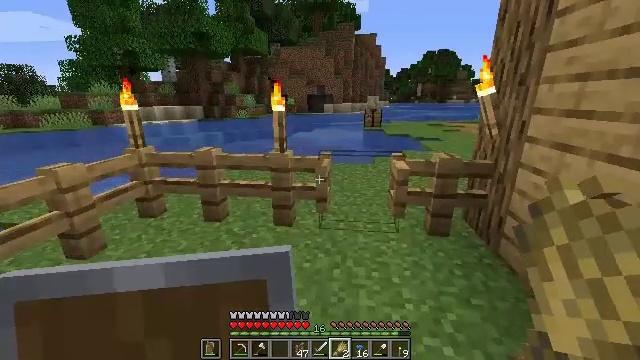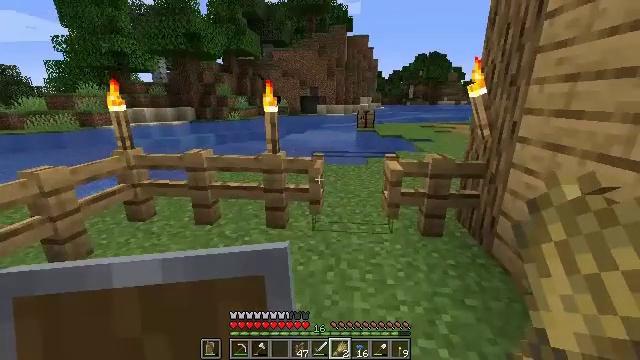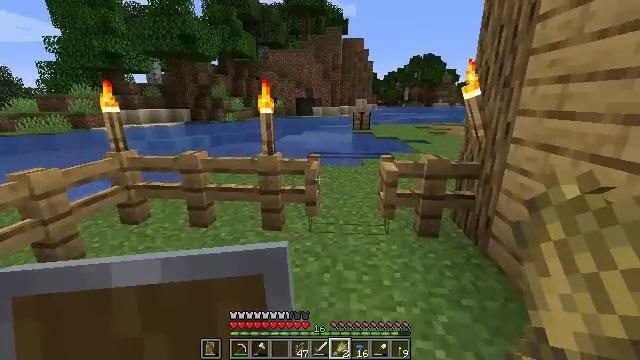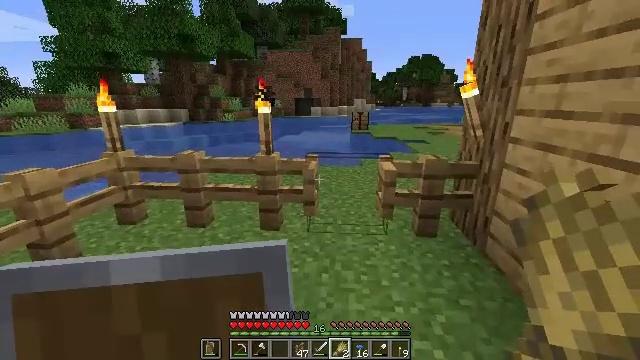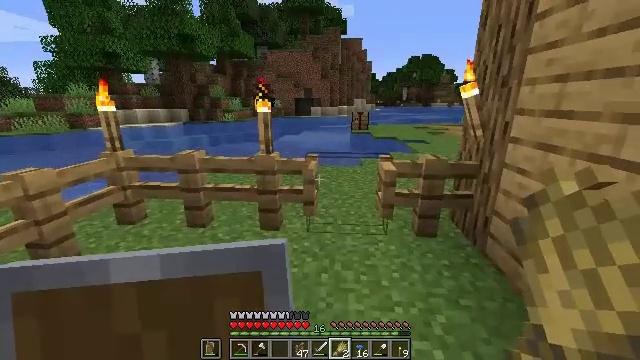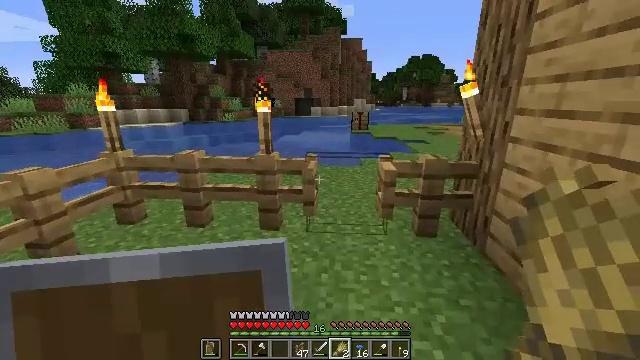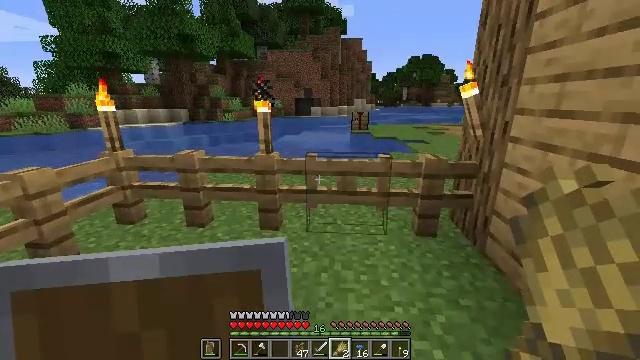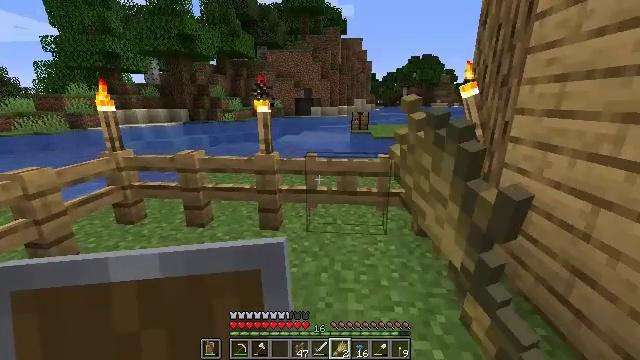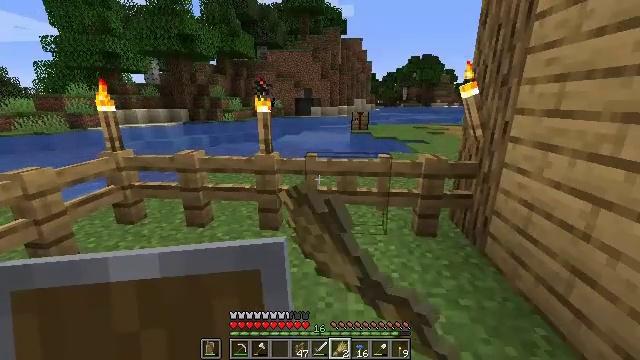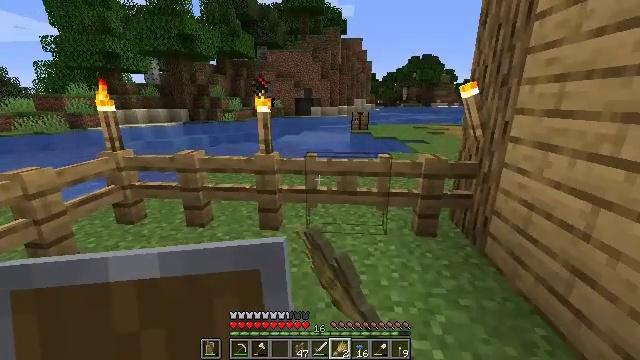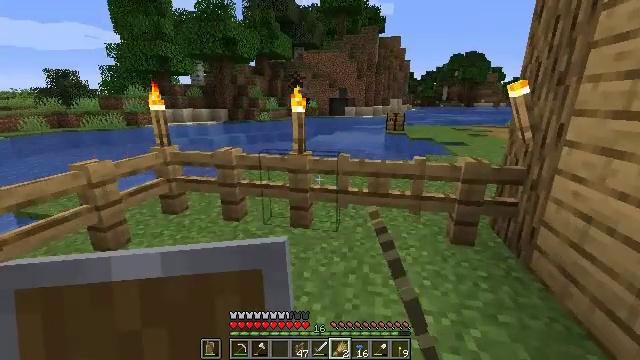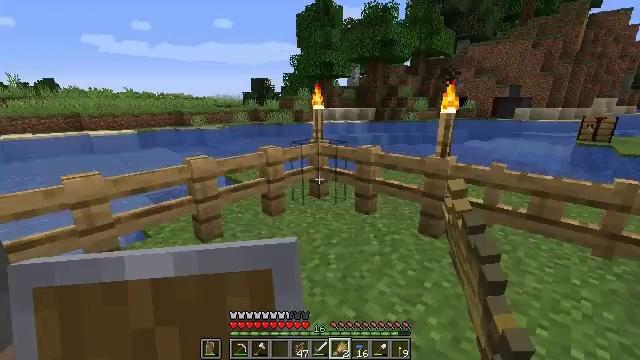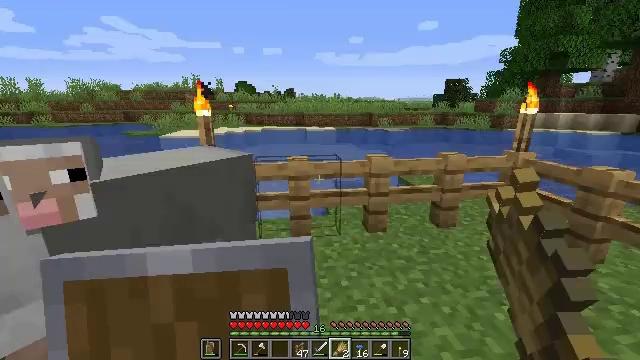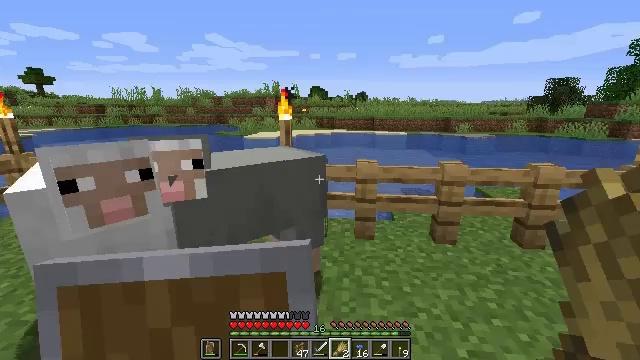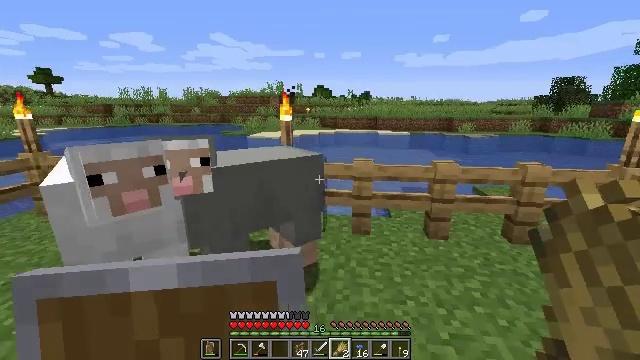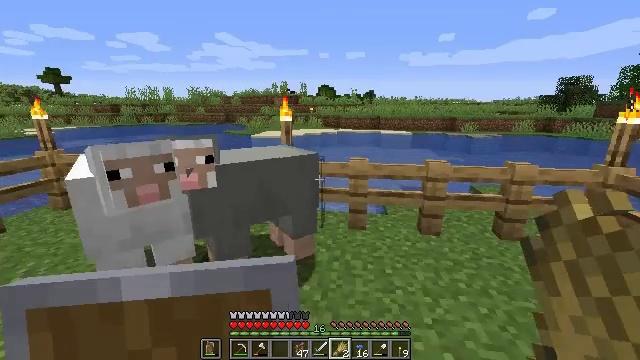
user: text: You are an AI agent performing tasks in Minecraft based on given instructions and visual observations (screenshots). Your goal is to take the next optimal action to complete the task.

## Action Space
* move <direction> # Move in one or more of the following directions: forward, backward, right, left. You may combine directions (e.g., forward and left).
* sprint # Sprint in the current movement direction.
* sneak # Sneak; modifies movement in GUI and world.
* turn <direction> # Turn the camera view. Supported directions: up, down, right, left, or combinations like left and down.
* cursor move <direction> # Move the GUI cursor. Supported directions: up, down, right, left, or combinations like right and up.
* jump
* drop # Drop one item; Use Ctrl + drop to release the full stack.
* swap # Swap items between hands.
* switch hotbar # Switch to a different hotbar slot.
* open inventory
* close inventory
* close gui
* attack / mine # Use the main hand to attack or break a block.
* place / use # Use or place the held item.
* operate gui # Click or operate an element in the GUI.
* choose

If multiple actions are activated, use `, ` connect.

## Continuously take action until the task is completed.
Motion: motion action
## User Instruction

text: Craft the iron hoe on the crafting table.
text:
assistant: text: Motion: turn right
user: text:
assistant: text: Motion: no_op
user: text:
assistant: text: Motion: no_op
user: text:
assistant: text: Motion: no_op
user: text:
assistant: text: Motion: no_op
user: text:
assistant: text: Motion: use / place
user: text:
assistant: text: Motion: use / place
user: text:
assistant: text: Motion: use / place
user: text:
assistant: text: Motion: no_op
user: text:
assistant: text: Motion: turn left
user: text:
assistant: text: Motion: move back, turn left
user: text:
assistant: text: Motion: move back, turn left
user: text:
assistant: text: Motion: move back and move right, turn left
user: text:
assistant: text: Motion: move back and move right
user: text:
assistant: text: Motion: move back
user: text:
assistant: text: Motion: move back, turn left
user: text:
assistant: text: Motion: move back, turn left
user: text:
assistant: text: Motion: no_op
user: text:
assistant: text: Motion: no_op
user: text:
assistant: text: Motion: no_op
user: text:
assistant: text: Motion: no_op
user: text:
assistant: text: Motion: no_op
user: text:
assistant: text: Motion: turn left
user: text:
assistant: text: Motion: no_op
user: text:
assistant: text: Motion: no_op
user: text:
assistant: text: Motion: no_op
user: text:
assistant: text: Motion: turn right
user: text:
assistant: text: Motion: turn right
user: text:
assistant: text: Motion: turn right
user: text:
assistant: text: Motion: move forward, turn right